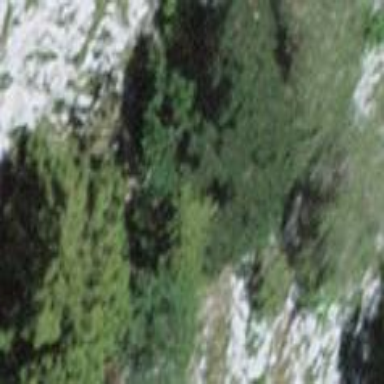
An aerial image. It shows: Forest area.